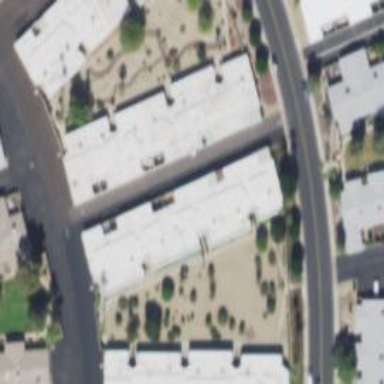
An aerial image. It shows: View of apartment building.